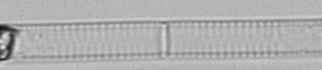
Label: Dactyliosolen_blavyanus